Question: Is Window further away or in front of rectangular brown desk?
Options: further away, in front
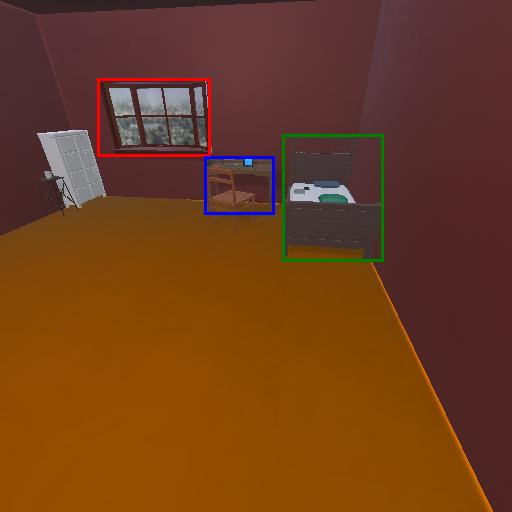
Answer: further away